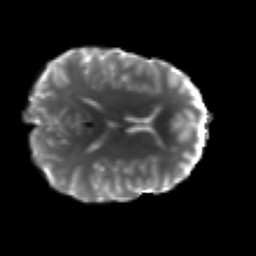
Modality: T2w
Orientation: axial
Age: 26
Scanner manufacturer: siemens
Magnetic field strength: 3 T
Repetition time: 4.52 s
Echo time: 0.084 s